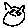
Label: cat